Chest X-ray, PA view. Patient: 31 years old, sex F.
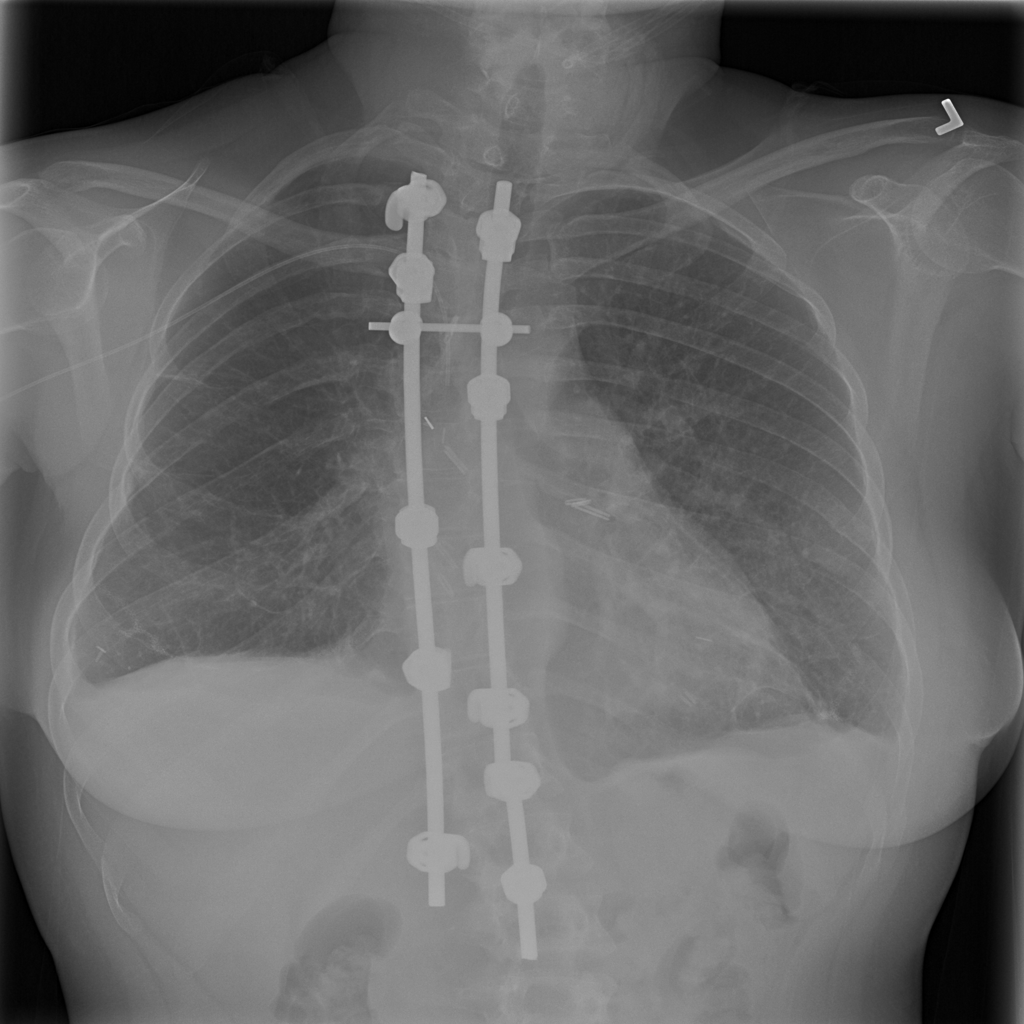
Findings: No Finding